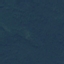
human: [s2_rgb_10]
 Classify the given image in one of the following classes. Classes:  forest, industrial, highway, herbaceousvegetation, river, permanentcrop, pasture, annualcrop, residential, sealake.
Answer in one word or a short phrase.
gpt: Forest